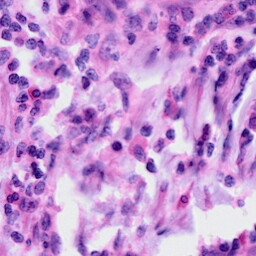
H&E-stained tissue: Cervix